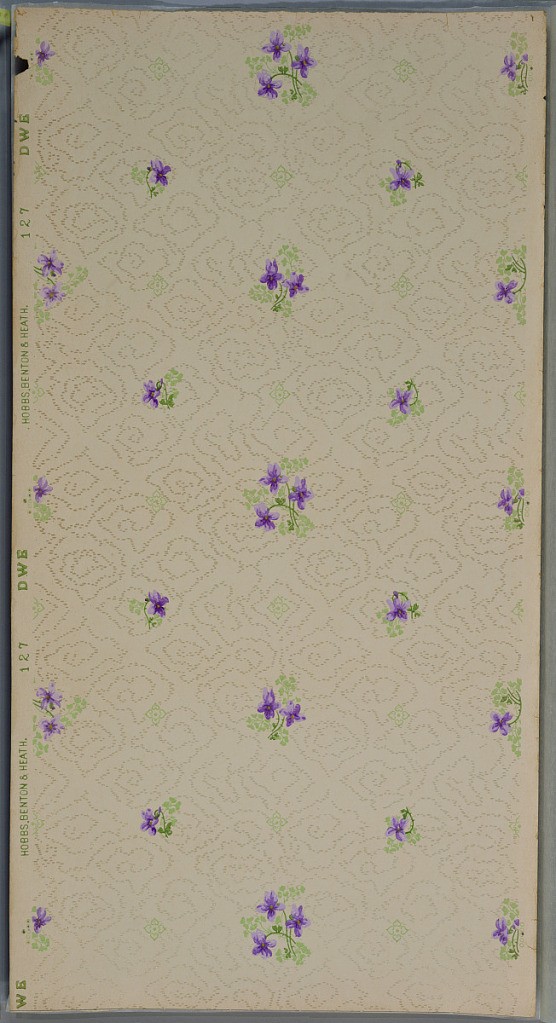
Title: Ceiling paper
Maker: Hobbs, Benton & Heath, Hoboken, New Jersey
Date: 1905–1915
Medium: Machine-printed paper, liquid mica
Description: On lavender ground with lightly printed white treillage and staggered clusters of purple flowers.